Question: I was just fiddling around in Chrome and realized that a hidden form element can be changed by a user in the Chrome inspector.

As you can see in the picture above any user can go in and edit the form in Chrome and then submit the form.
I'm curious if there is a way around this such as a more secure way of sending data to my files that I do not want to be changed by the user.
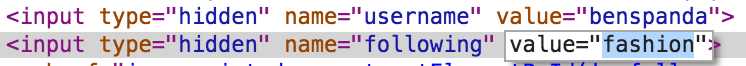
Answer: Easy, don't put it in your form. So where can you put it? Store it in a <URL>.